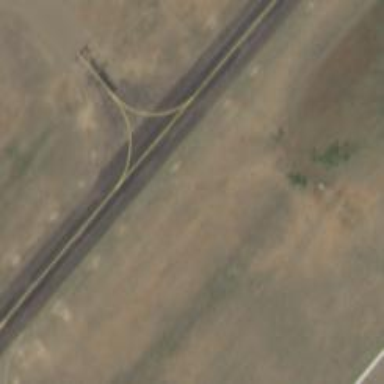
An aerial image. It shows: Image of taxiway at airport.